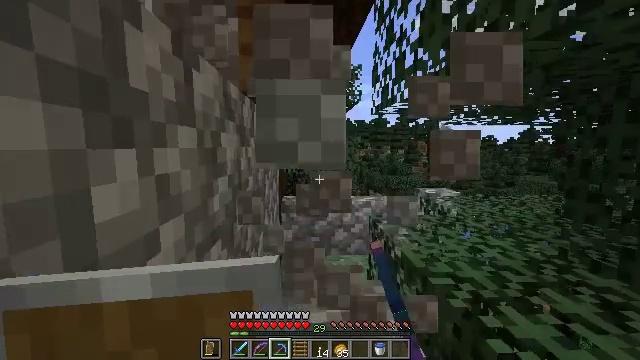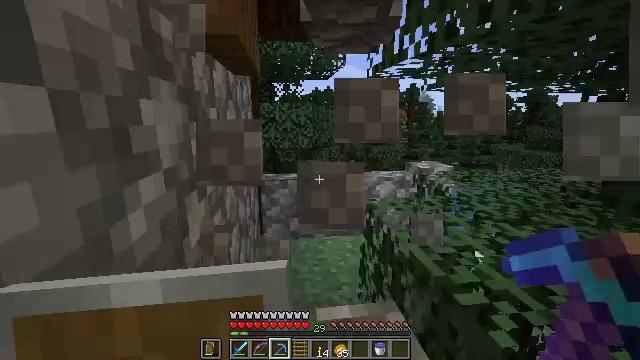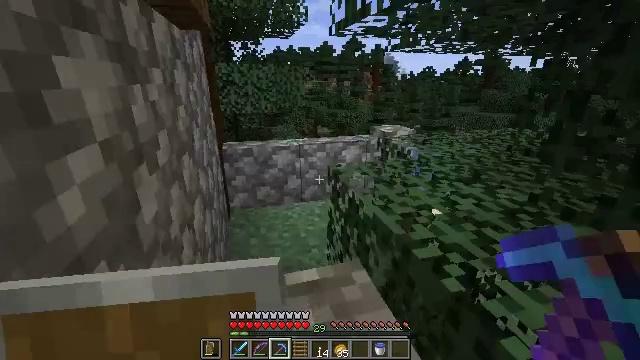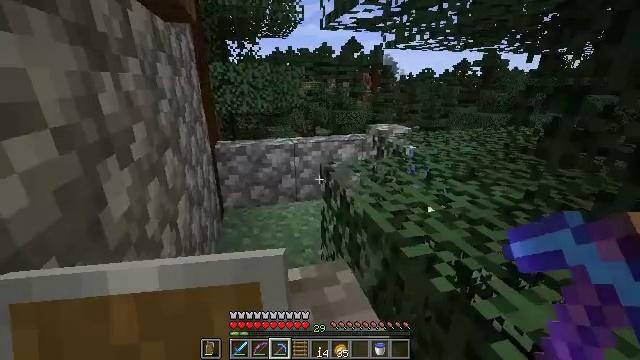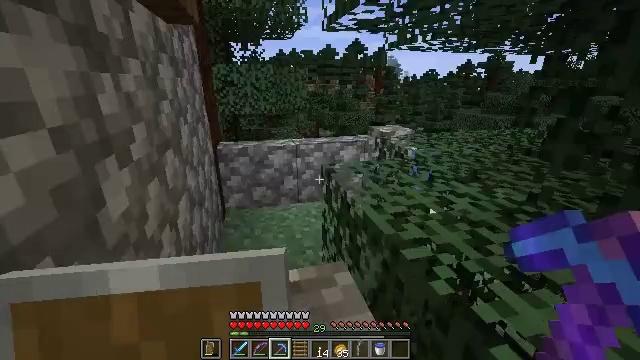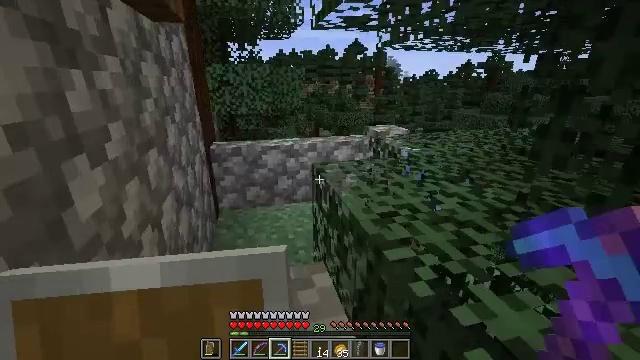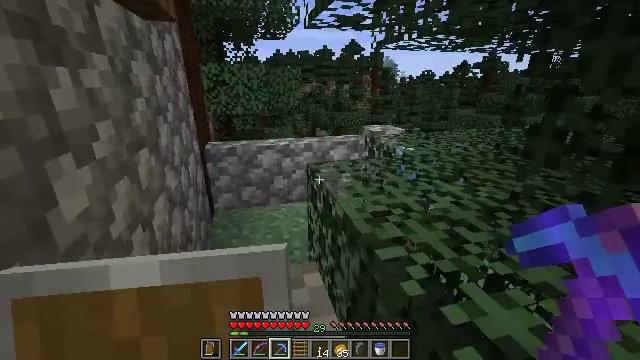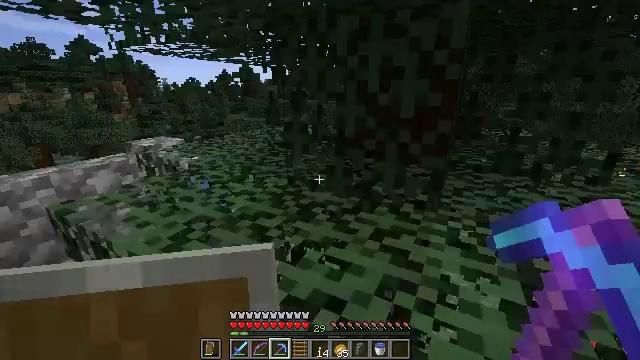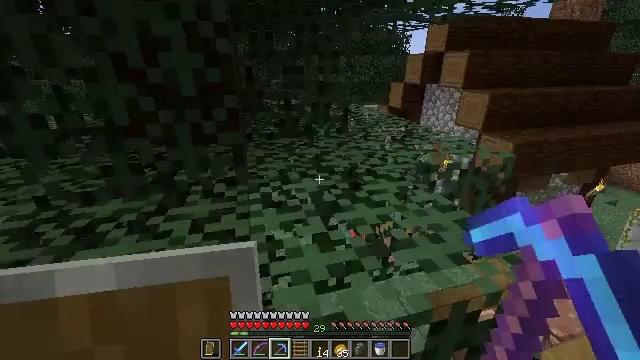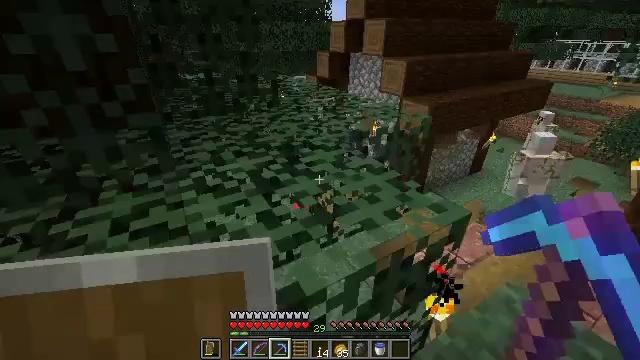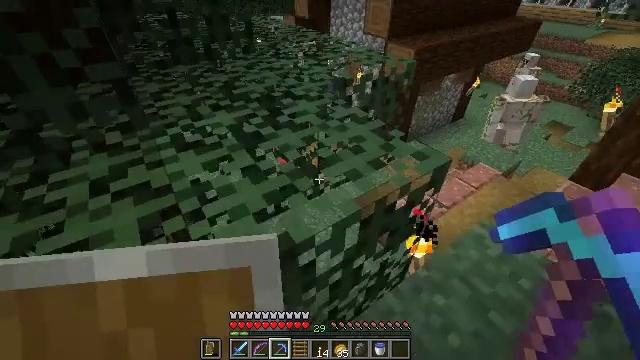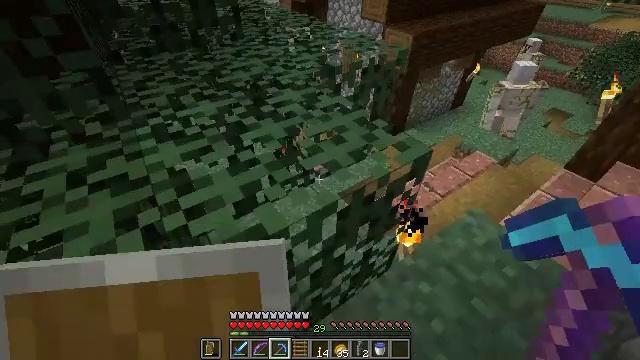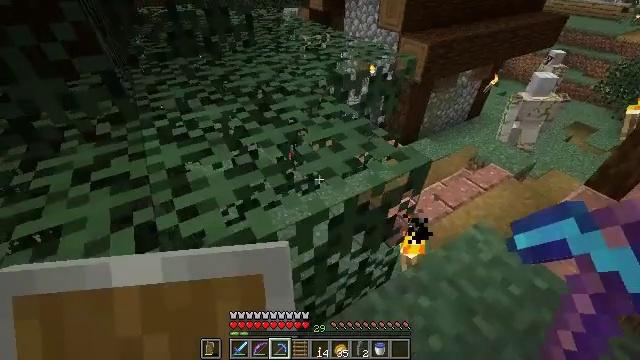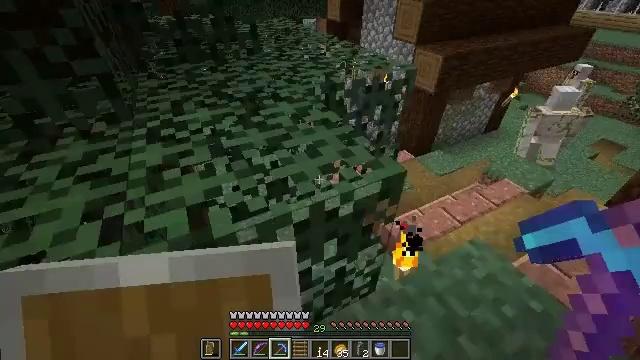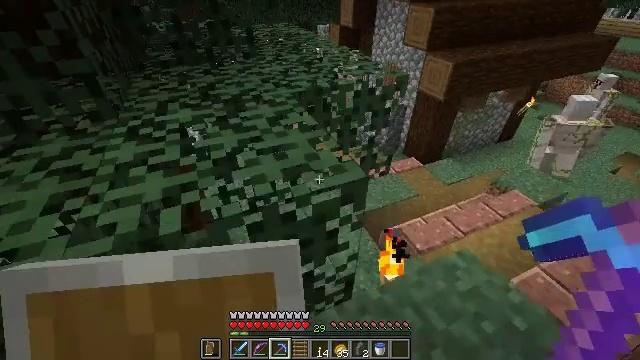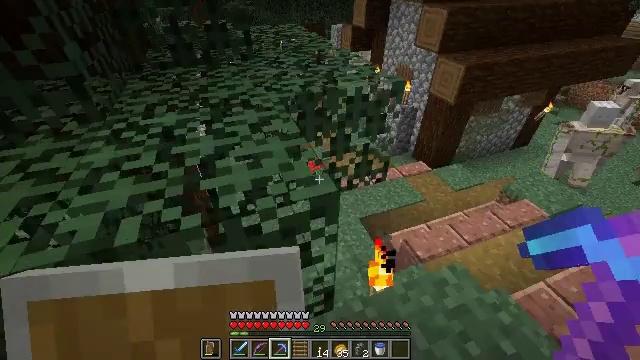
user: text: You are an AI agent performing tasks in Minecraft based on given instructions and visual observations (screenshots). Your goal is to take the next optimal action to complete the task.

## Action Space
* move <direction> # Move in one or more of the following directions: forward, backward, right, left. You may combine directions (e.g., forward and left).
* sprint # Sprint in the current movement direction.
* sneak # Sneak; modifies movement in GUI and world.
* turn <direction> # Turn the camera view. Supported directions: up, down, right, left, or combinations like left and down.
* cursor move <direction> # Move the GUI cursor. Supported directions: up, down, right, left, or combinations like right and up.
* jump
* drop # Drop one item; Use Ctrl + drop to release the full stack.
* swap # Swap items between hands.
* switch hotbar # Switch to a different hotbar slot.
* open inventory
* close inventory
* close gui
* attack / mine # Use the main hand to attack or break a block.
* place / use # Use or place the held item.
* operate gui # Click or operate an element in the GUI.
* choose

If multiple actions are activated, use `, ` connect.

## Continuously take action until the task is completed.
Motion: motion action
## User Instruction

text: Collect spruce leaves for landscaping.
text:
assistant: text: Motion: move forward, turn right and down
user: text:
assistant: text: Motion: move forward, turn right and down
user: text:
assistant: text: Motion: move forward
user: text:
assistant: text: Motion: move forward
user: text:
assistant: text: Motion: move forward
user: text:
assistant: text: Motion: no_op
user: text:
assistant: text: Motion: turn right and up
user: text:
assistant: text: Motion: turn right and down
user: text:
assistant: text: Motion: turn right and down
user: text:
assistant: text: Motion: turn right and down
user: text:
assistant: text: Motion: move right, turn down
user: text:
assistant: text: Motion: move right, turn left and up
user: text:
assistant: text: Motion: move right, turn left and up
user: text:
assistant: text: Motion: move right, turn left and up
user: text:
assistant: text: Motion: move right, turn left
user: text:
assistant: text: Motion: move right, turn left
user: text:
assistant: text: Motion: move right, turn left
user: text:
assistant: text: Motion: move back and move right, turn left and up
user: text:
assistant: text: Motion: move back, turn left and up
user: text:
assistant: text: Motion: turn left, attack / mine
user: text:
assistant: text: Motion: attack / mine
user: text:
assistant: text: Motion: attack / mine
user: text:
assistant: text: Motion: attack / mine
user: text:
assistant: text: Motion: attack / mine
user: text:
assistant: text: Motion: attack / mine
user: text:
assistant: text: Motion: attack / mine
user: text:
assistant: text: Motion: attack / mine
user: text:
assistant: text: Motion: attack / mine
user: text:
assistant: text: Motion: attack / mine
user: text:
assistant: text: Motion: attack / mine